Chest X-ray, PA view. Patient: 66 years old, sex M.
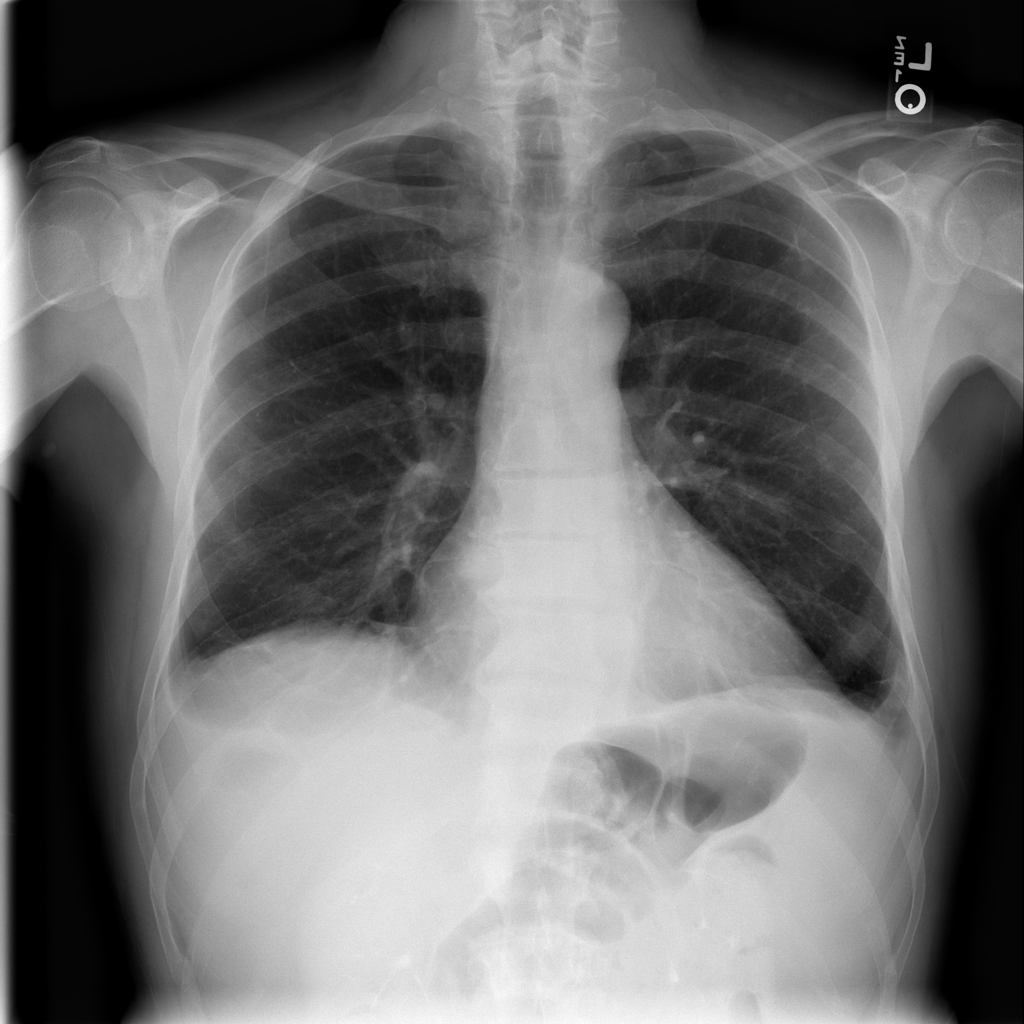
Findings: Effusion